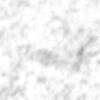
Label: no_change